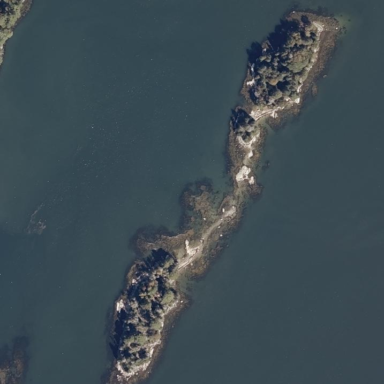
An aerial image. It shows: Island featuring natural coastline. It is designated as nature reserve.